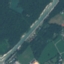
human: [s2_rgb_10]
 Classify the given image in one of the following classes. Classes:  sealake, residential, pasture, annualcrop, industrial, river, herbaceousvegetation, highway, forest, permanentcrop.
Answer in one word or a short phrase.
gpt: River